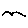
Label: bird